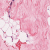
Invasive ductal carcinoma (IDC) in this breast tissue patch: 0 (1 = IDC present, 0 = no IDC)